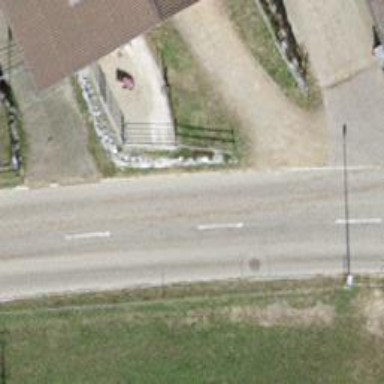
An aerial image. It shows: Tertiary road with asphalt surface.